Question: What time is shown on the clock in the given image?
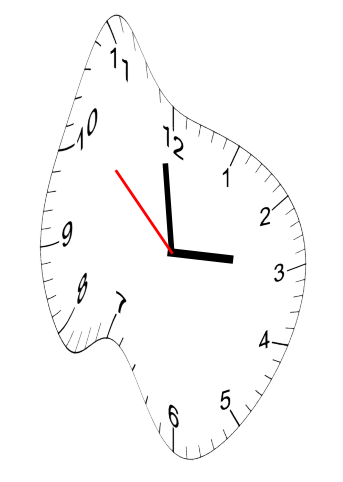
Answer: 02:58:52